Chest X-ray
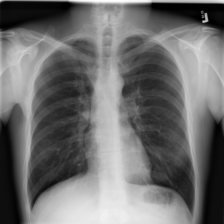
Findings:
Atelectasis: negative
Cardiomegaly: negative
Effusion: negative
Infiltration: negative
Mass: negative
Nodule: negative
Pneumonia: negative
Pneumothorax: negative
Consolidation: negative
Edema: negative
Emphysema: negative
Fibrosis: negative
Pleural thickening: negative
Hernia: negative